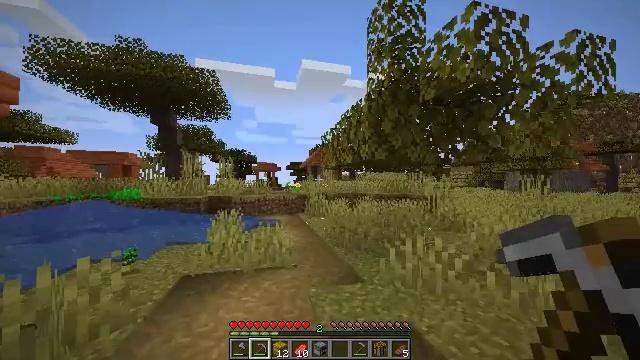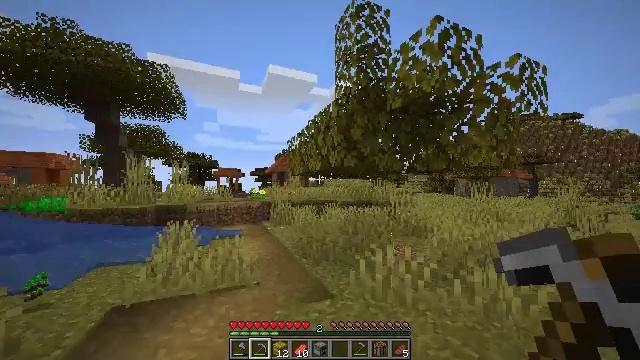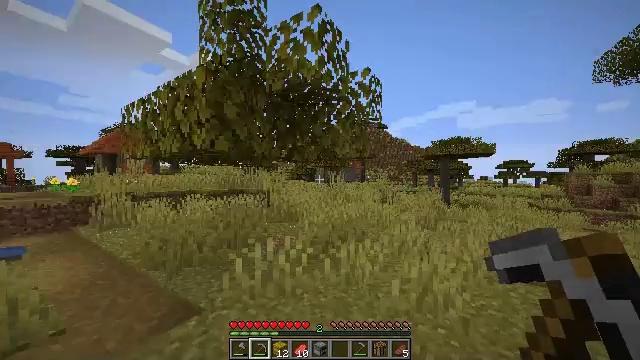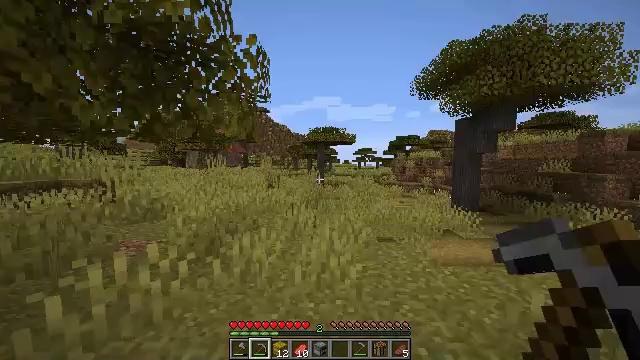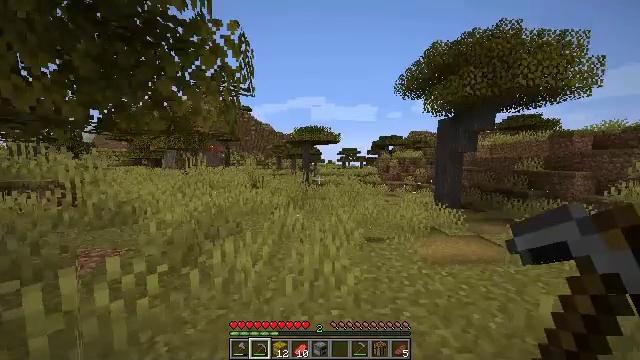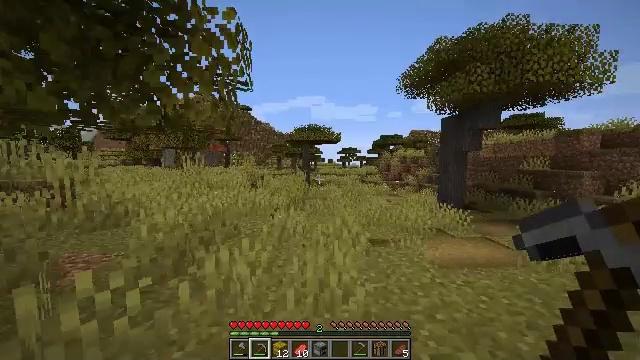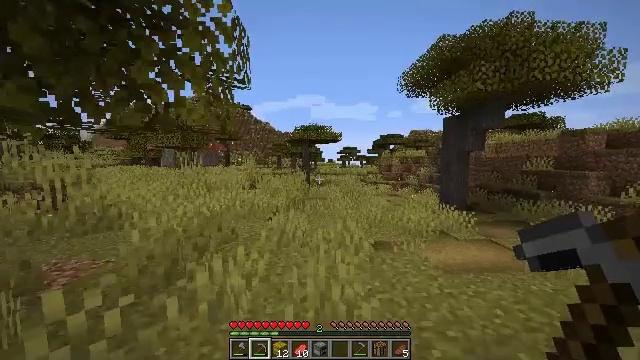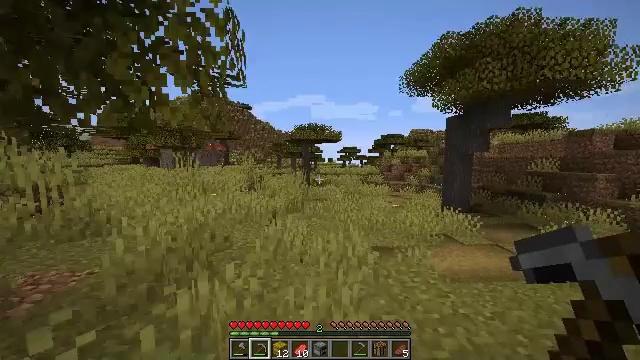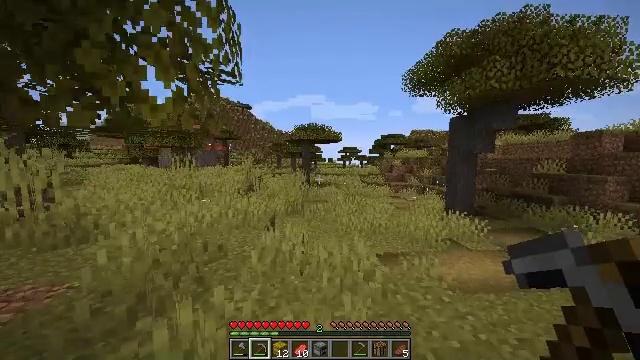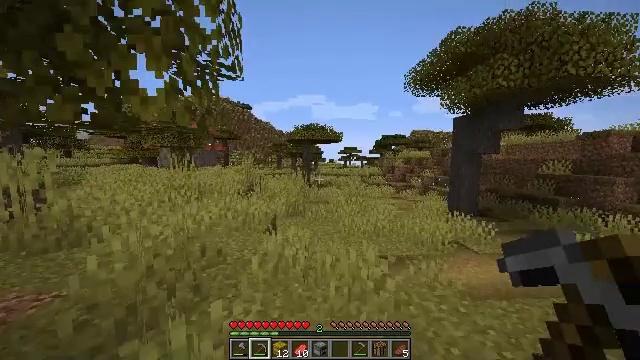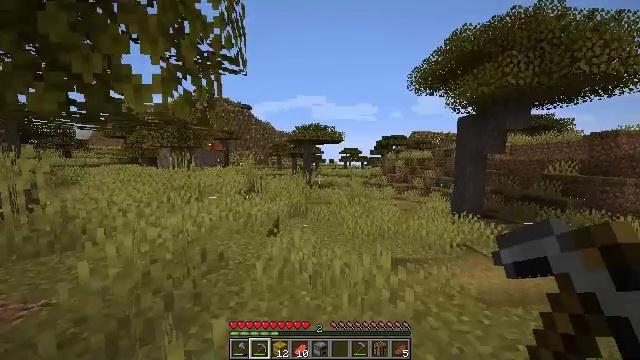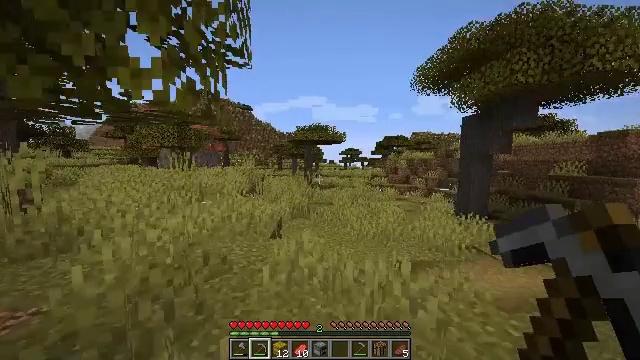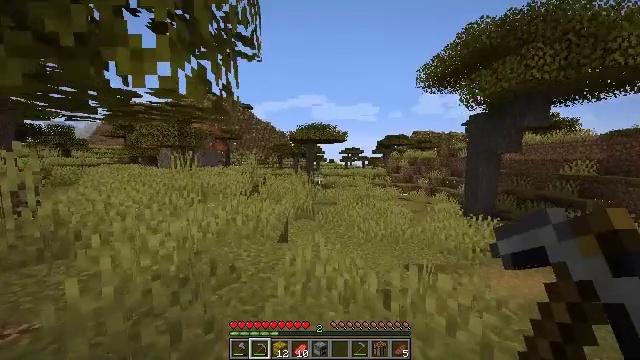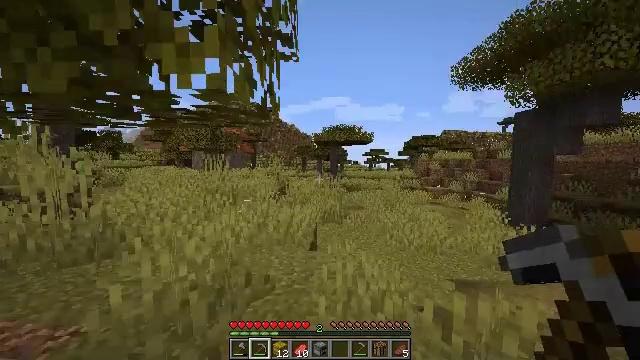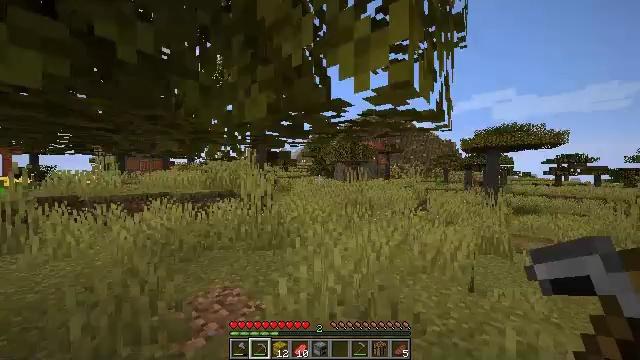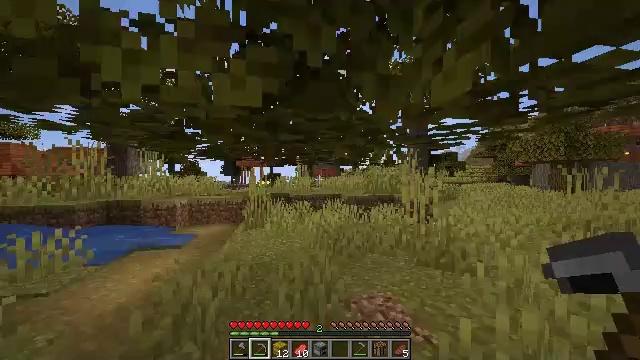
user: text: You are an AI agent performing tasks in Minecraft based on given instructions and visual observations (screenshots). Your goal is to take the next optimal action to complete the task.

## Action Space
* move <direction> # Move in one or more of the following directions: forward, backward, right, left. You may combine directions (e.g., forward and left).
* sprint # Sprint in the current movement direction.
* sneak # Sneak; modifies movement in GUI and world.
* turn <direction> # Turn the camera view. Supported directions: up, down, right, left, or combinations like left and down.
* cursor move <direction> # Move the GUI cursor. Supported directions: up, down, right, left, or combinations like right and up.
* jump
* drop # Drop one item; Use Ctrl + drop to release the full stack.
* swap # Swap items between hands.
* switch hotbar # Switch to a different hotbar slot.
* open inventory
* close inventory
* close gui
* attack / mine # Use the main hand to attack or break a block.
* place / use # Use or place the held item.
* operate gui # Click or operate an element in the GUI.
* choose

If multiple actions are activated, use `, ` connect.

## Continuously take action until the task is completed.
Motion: motion action
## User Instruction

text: Attack the bell to remove it.
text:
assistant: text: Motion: move forward, sprint, turn right and up
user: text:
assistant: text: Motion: move forward, sprint, turn right and down
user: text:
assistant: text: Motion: move forward, sprint, turn right and down
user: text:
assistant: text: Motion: move forward, sprint, turn right
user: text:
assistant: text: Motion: move forward, sprint
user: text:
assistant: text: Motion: move forward, sprint
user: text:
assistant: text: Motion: move forward, sprint
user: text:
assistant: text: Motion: move forward and move left, sprint
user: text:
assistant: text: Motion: move forward and move left, sprint
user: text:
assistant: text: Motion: move forward and move left, sprint
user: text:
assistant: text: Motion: move forward and move left, sprint
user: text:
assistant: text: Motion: move forward and move left, sprint
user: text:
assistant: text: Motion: move forward and move left, sprint, turn left
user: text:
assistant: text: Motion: move forward and move left, sprint, turn left and up
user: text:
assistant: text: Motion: move forward and move left, sprint, turn left and up
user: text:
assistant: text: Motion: move forward and move left, sprint, turn left and up
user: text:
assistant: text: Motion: move forward and move left, sprint
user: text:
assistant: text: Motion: move forward and move left, sprint, turn left
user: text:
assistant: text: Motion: move forward, sprint, turn left
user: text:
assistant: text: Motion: move forward, sprint
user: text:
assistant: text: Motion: move forward, sprint
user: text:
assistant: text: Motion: move forward, sprint
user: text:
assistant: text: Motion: move forward, sprint
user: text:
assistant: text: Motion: move forward, sprint
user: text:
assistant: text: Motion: move forward, sprint
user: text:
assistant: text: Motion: move forward, sprint
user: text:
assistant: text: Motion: move forward, sprint
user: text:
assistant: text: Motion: move forward, sprint
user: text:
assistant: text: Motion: move forward, sprint
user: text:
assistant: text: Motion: move forward, sprint